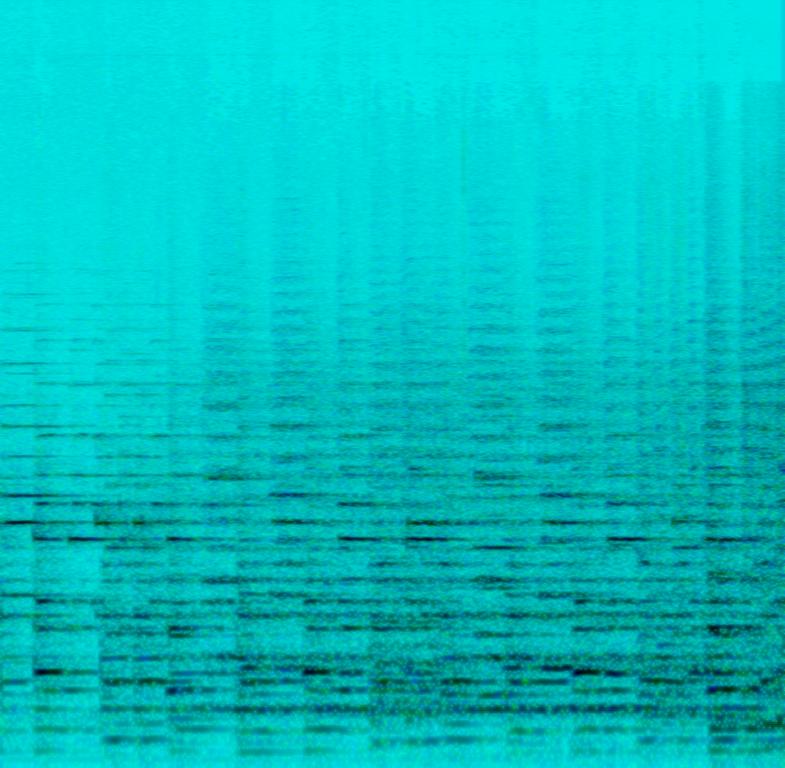
This is a live recording of a symphonic orchestra. The recording quality is good, and every section is clearly audible. The music creates excitement and a feeling of needing to hurriedly get somewhere.